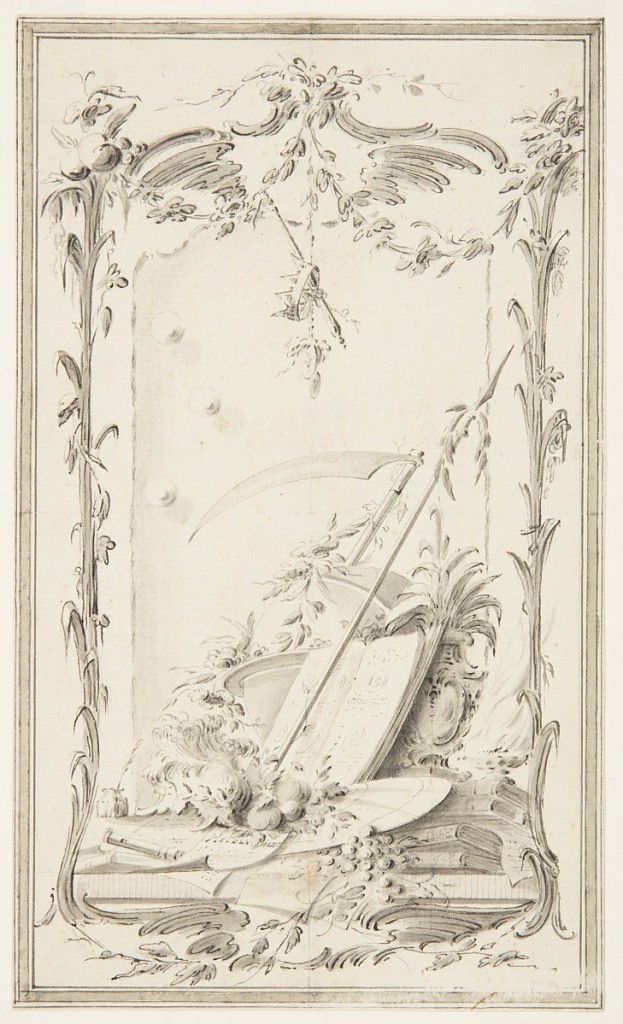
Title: Project for Book Illustration; A Panel with Attributes and Recollections of a Hero
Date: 1750–55
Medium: Graphite, pen and black ink on paper, brush and ink wash on paper
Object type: Drawing
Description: The inner framings are influenced by Watteau's designs. Niches form lines and stripes along the edges.  A trophy composed of books, weapons, plants, fruit, an inkstand, the book showing medals. Three balls of an indistinct character float before the upper part of the niche. A cross, mace, and medals are suspended from the top.